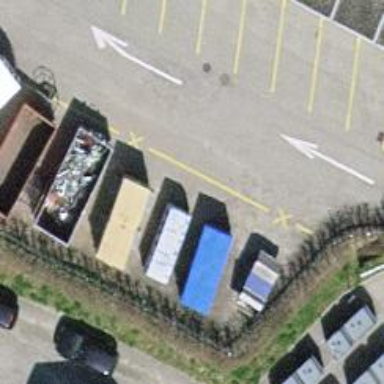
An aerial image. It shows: Recycling center for green waste and scrap metal.